Field crop: maize
Growth stage: 2
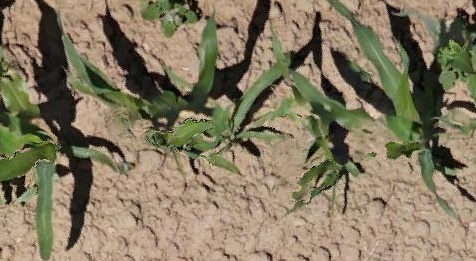
Species: maize